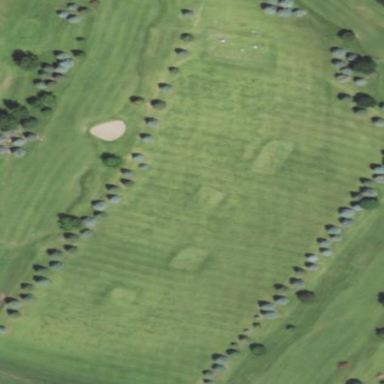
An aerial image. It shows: Grassy area designated as driving range for golf.